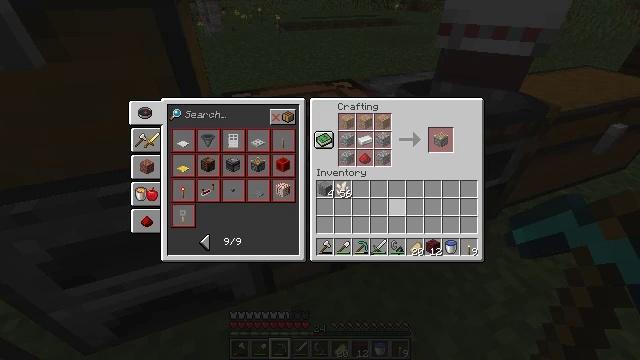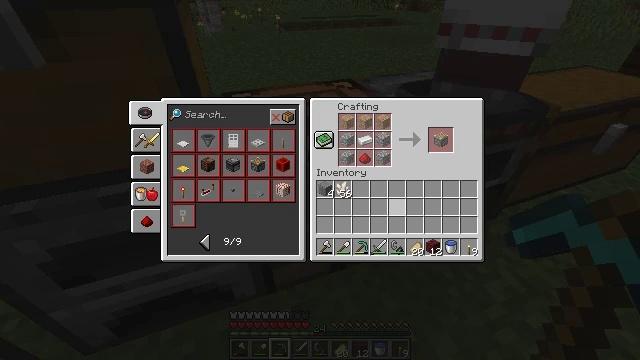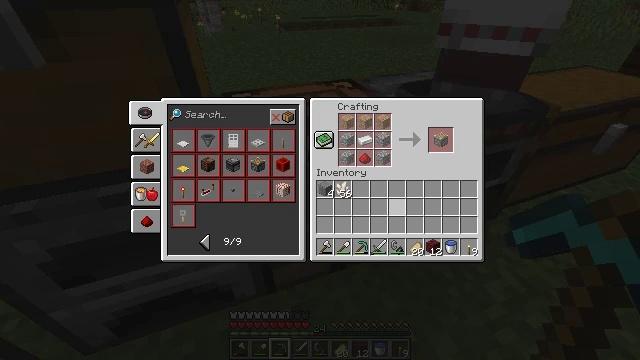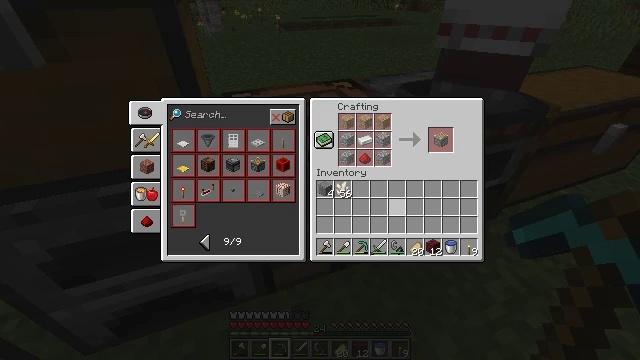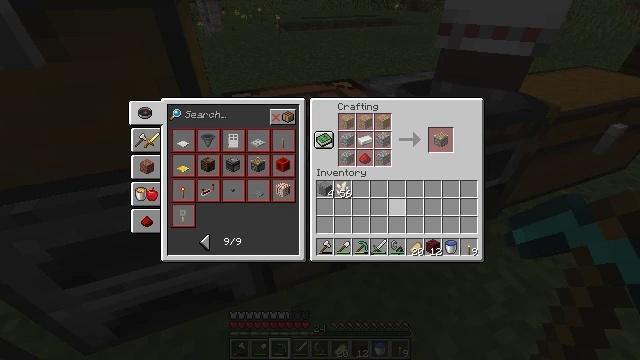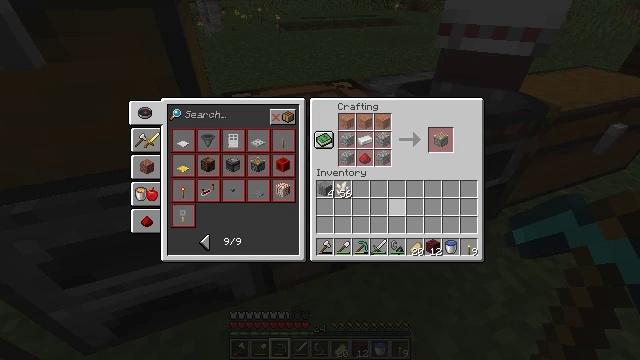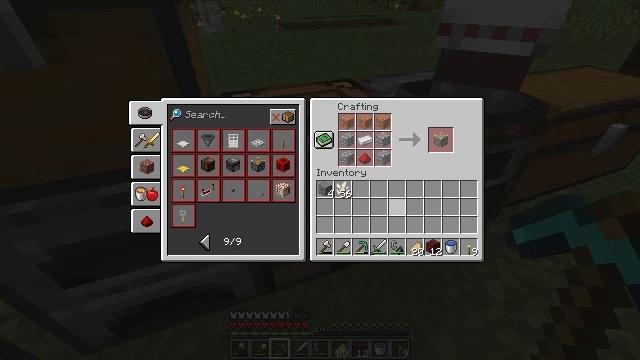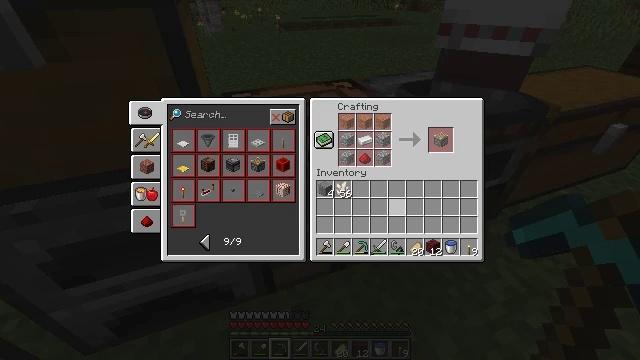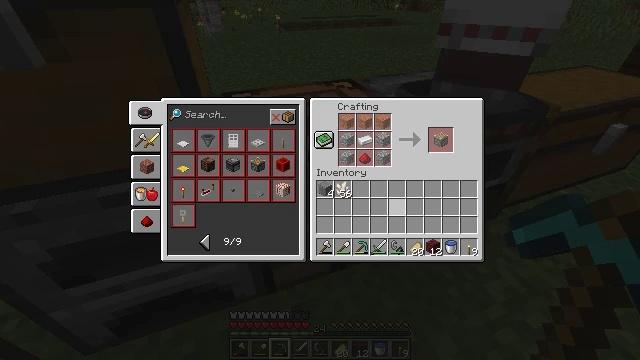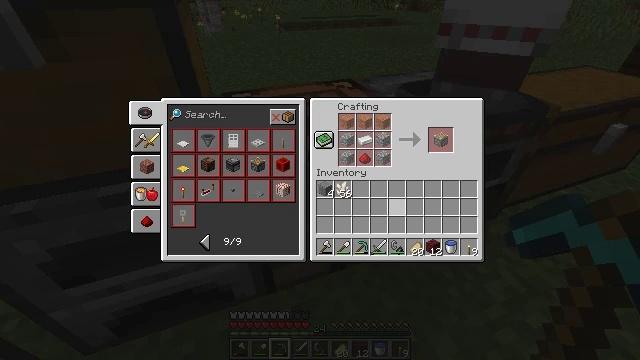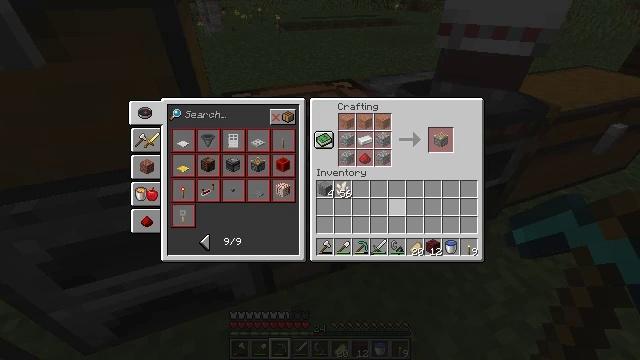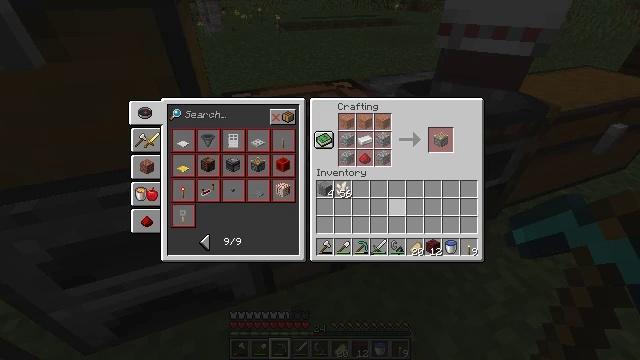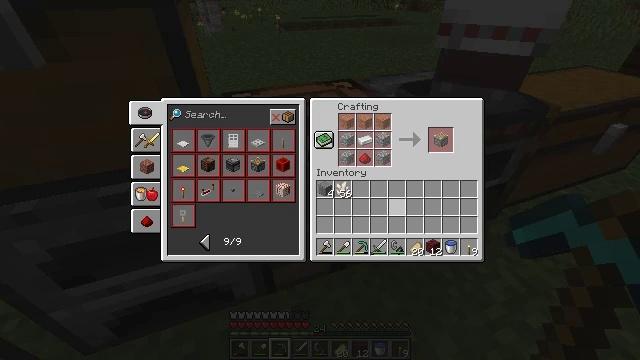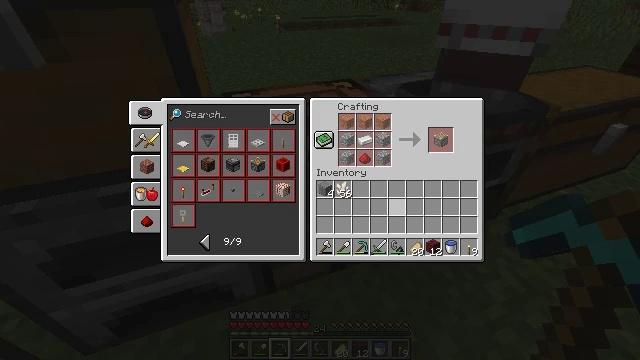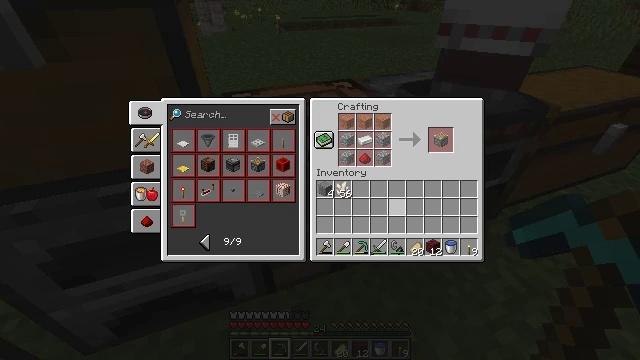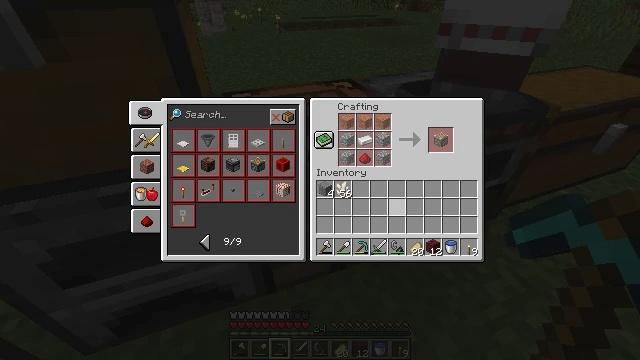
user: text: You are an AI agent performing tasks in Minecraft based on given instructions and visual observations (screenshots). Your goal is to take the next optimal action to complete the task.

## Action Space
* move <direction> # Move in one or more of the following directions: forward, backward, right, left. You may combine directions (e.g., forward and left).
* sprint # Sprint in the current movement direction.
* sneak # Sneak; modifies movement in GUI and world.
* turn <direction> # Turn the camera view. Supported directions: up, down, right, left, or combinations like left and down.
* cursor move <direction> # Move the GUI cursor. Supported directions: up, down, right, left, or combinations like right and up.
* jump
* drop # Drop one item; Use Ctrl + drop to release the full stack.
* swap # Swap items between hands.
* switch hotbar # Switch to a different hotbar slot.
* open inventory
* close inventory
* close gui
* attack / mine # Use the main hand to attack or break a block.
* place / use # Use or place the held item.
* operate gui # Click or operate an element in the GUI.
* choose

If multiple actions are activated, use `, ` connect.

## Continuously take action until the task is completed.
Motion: motion action
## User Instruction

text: Craft stone stairs from stone blocks.
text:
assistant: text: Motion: no_op
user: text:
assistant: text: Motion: no_op
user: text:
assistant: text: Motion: no_op
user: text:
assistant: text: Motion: no_op
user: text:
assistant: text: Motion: no_op
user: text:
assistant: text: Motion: no_op
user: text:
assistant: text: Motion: no_op
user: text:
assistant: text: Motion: no_op
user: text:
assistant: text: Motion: no_op
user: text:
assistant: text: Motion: no_op
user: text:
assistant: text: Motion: no_op
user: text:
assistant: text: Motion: no_op
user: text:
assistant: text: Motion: no_op
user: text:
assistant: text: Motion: no_op
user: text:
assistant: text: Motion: no_op
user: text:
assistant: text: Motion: no_op
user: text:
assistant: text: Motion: no_op
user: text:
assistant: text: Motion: no_op
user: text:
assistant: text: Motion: no_op
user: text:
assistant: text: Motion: no_op
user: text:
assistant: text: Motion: no_op
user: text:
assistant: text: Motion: no_op
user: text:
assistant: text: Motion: no_op
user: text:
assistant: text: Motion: no_op
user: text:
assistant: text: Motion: no_op
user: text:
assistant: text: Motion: no_op
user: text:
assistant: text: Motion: no_op
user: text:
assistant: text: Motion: no_op
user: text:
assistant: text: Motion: no_op
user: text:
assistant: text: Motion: no_op